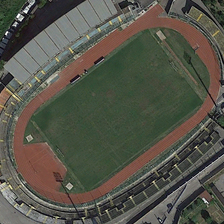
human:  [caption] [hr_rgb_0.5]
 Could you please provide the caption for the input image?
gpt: several buildings and green trees are around a stadium .

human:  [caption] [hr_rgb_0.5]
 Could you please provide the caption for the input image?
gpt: several buildings and green trees are around a stadium .

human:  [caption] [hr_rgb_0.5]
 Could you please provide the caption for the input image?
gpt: several buildings and green trees are around a stadium .

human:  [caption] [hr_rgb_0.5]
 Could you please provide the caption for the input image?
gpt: several buildings and green trees are around a stadium .

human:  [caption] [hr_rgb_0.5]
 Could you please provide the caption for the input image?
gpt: several buildings and green trees are around a stadium .